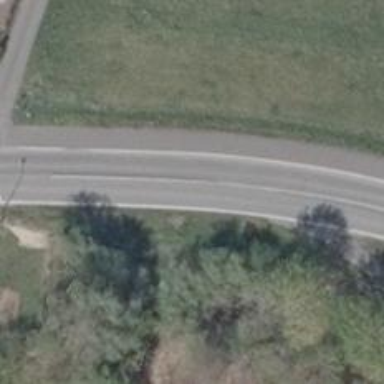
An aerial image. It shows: Secondary road with asphalt surface.